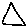
Label: triangle